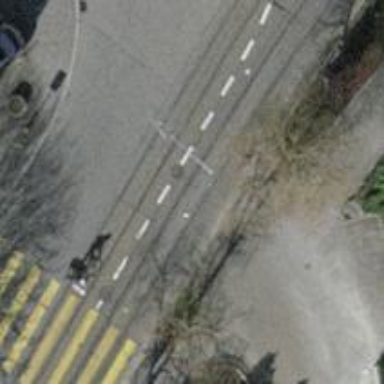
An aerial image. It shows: Tram level crossing on railway.